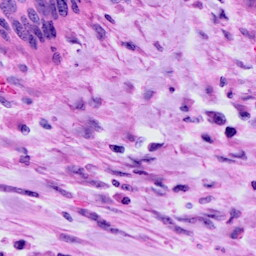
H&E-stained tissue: Cervix